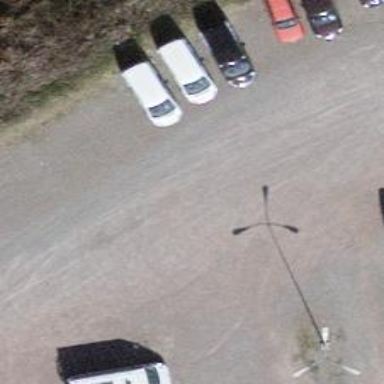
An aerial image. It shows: Parking aisle designated as service road.